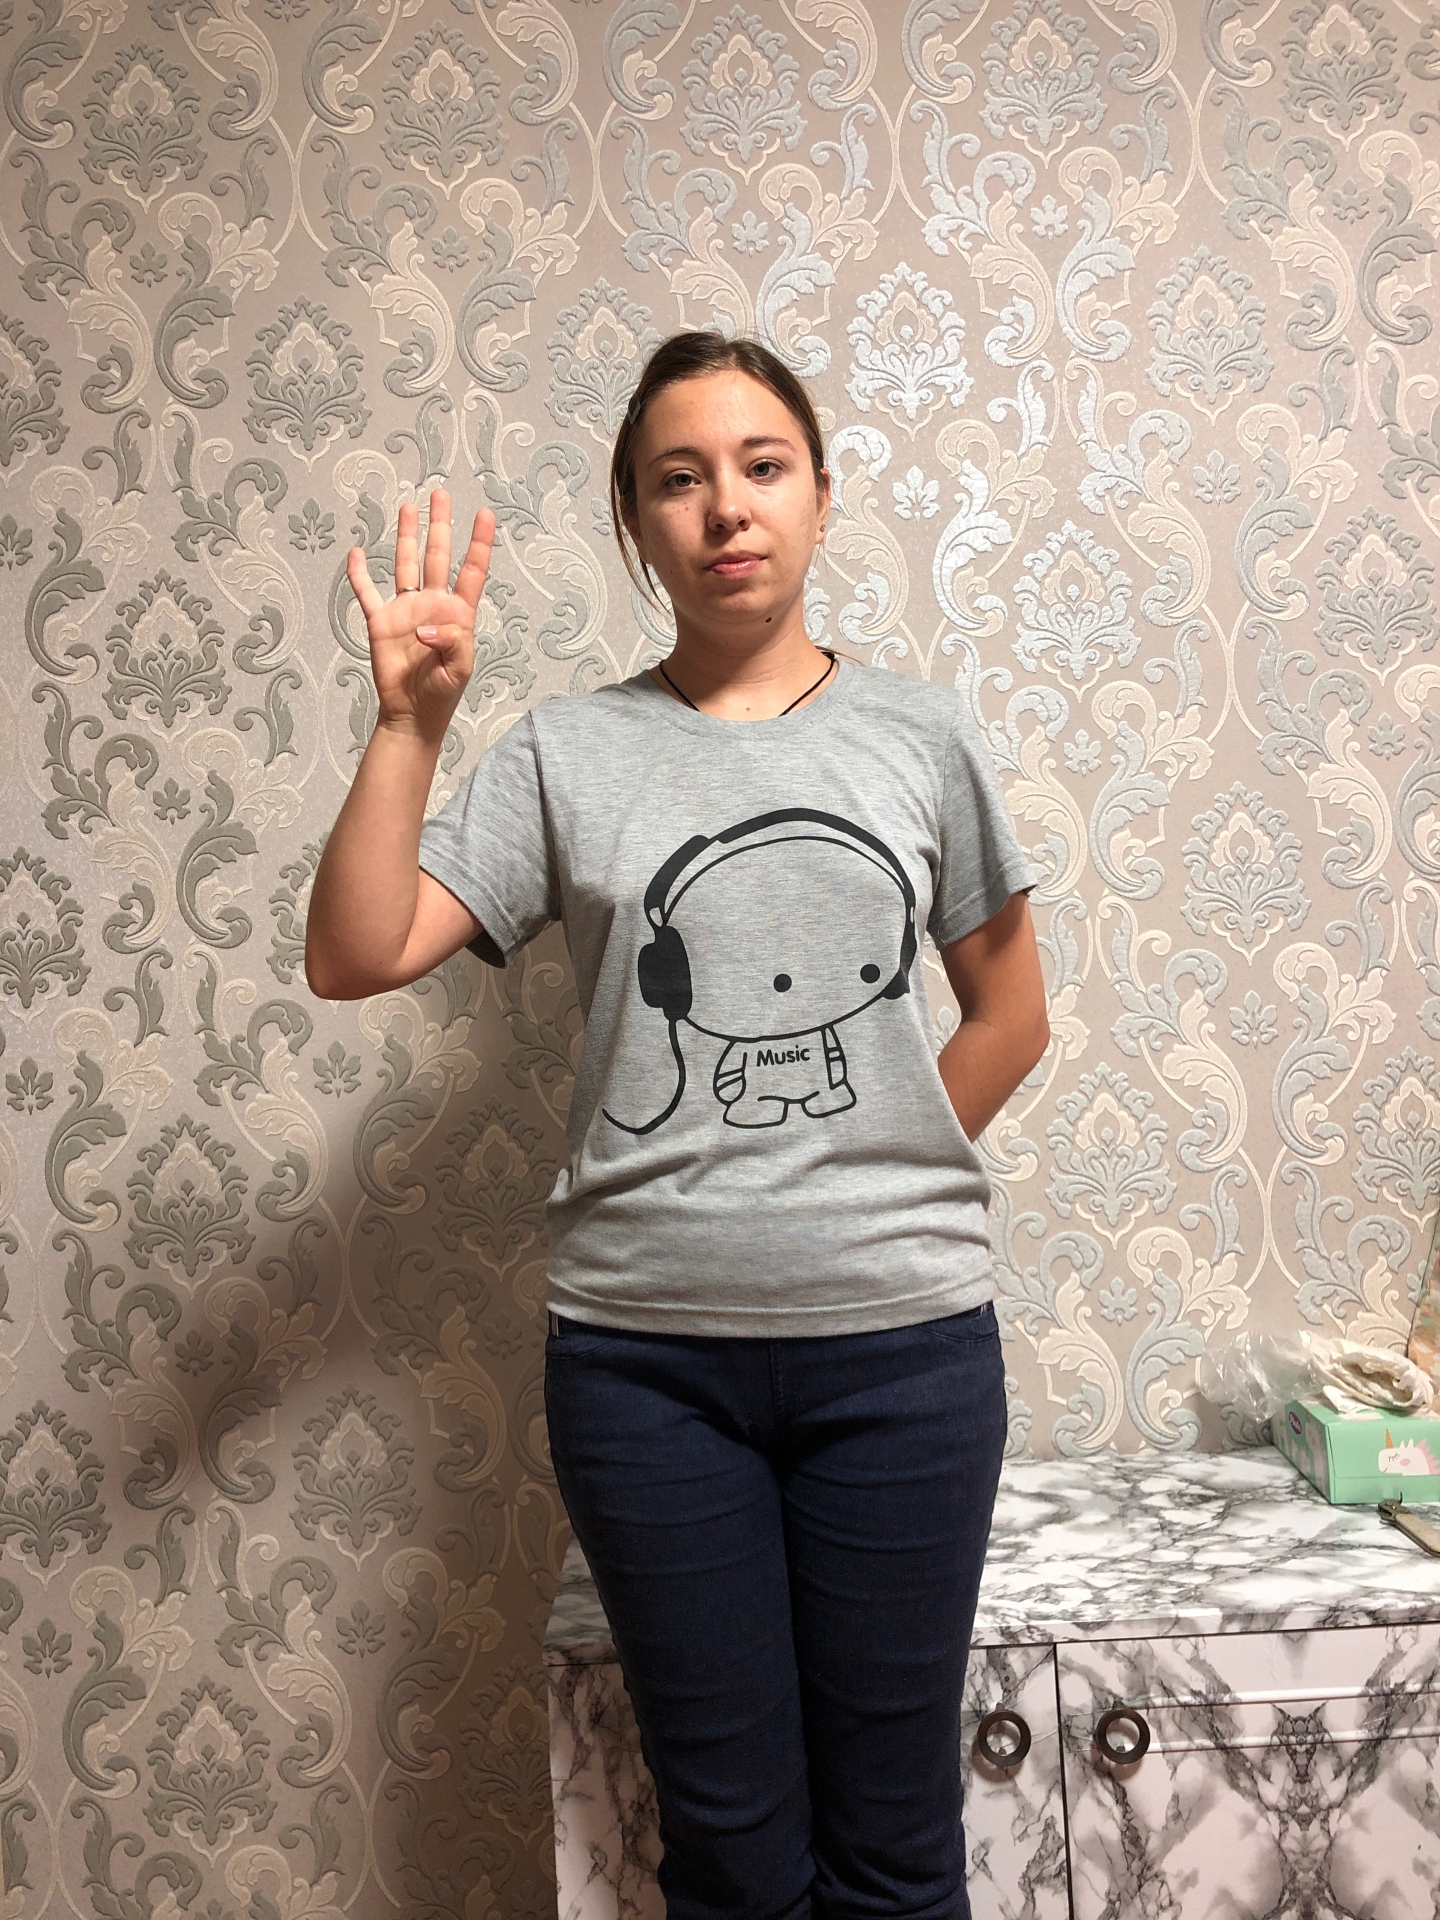
Label: clear